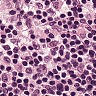
Metastatic tissue present: no